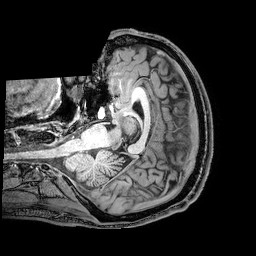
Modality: T1w
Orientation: axial
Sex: male
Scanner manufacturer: philips
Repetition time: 0.008158 s
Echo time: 0.00377 s